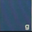
Piece: xx